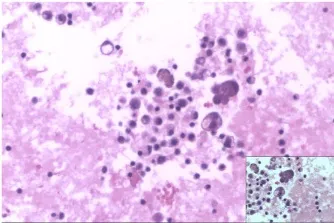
(A) Scattered lymphocytes, tissue cells, mesothelial cells, and individual atypical cells (H&E staining: original magnification x100).
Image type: pathology (h&e)